Field crop: maize
Growth stage: 2
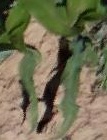
Species: maize